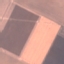
Land use / land cover: AnnualCrop